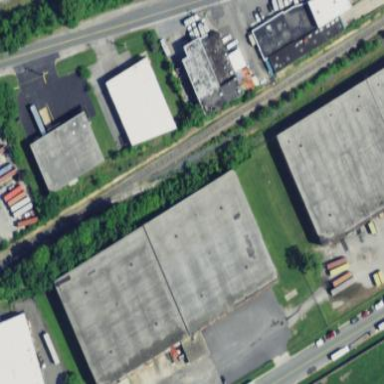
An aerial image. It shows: Warehouse building.